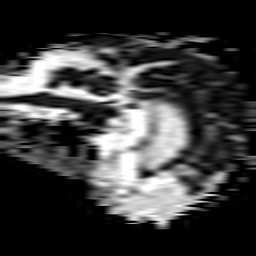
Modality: ADC
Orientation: sagittal
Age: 85
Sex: male
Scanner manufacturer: philips
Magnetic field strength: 3 T
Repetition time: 3.341 s
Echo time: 0.076 s